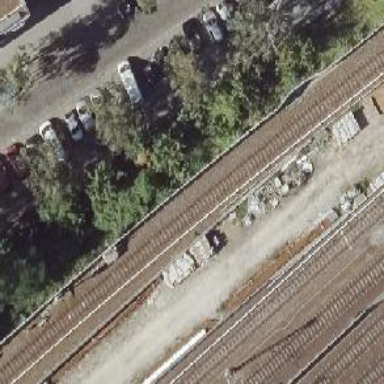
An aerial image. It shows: Railway signal.